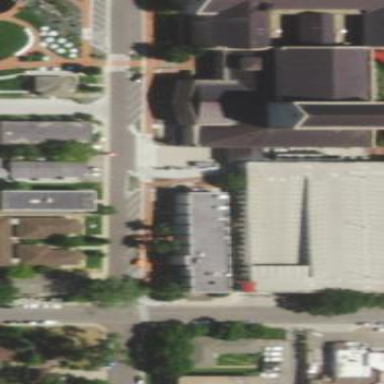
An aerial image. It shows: University building with hipped roof shape.